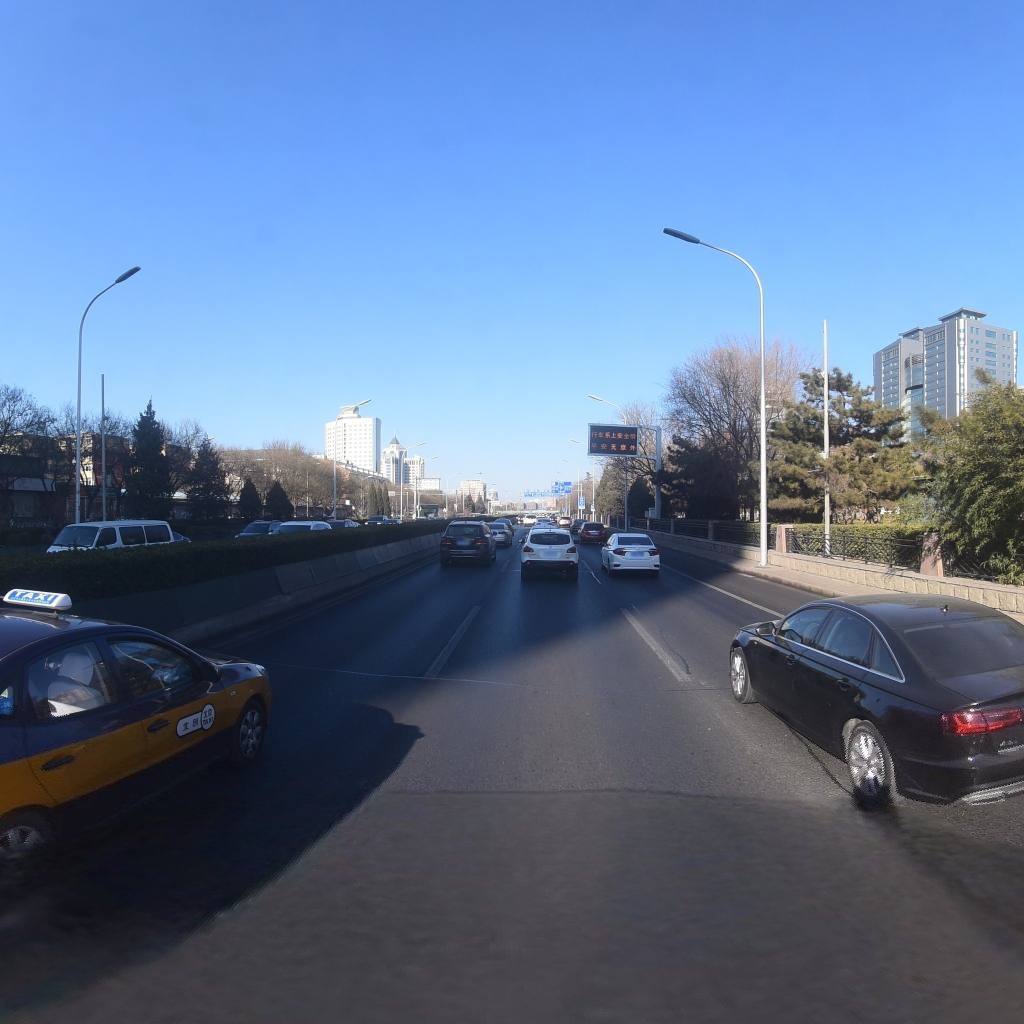
Region: Xicheng
Road damage annotations: longitudinal patch, transverse patch, longitudinal patch, longitudinal patch, transverse patch